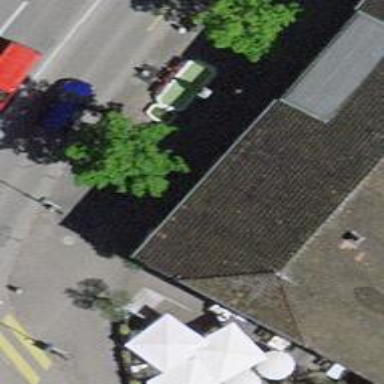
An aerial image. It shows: Restaurant.